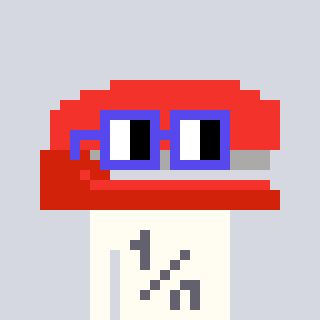
a pixel art character with square blue glasses, a stapler-shaped head and a grayscale-colored body on a cool background